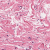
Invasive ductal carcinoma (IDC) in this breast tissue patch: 0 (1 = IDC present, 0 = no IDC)